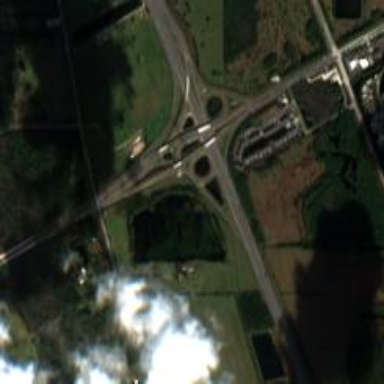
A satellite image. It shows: Motorway junction.